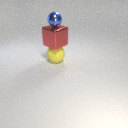
large red metal cube below small blue metal sphere